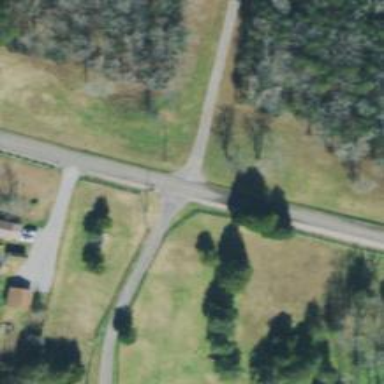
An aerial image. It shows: Tertiary road.